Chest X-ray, PA view. Patient: 60 years old, sex M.
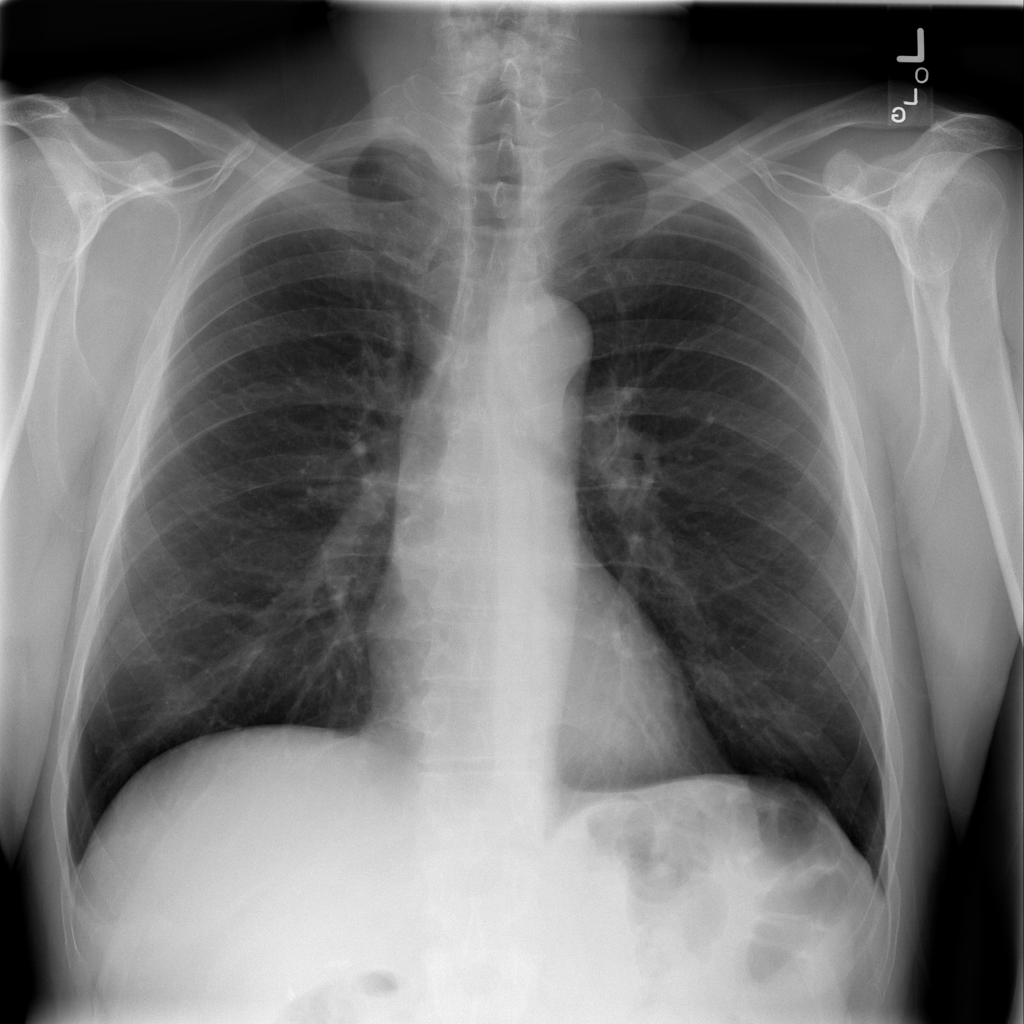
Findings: No Finding